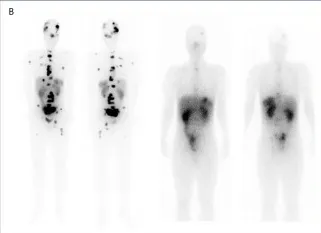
(B) SPECT-CT studies after fifth and sixth 177Lu-DOTATATE doses.
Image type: radiology (pet)